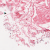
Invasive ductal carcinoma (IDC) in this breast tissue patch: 0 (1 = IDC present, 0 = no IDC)